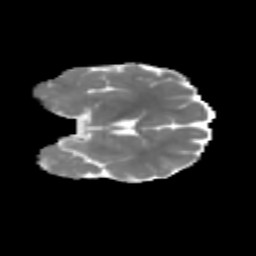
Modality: MD
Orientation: coronal
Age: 7
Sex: female
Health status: healthy